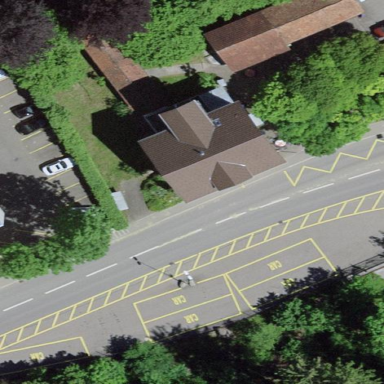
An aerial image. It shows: Parking area with surface.